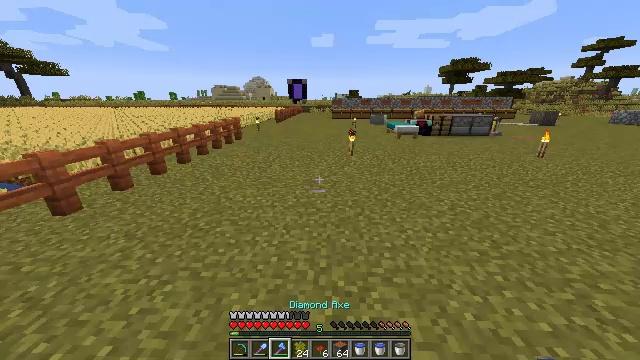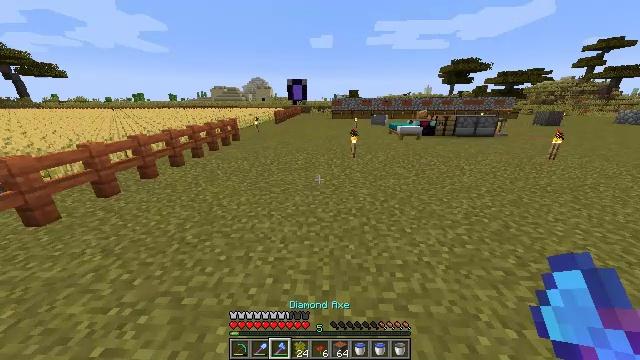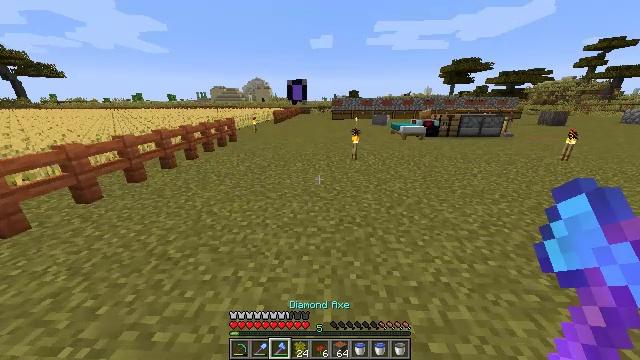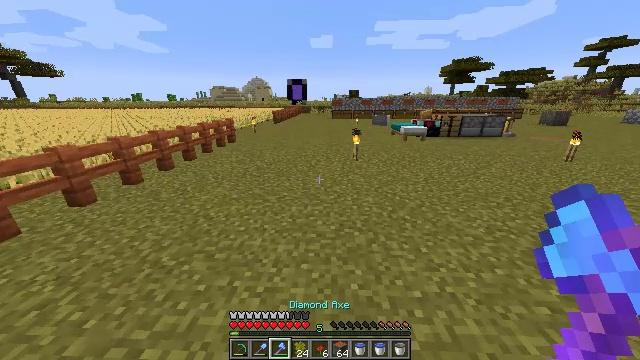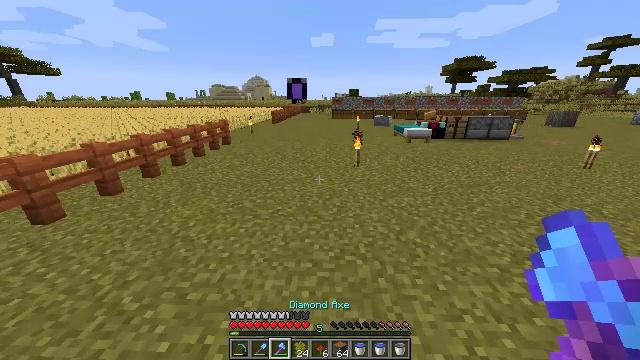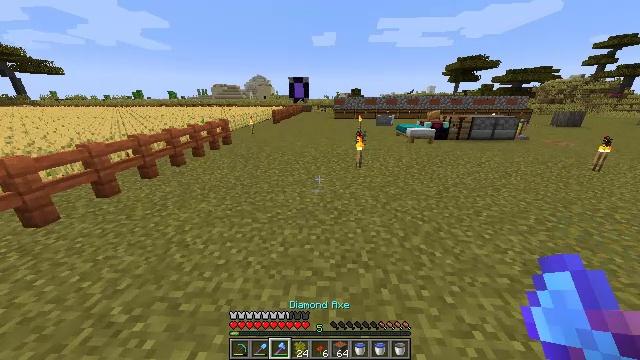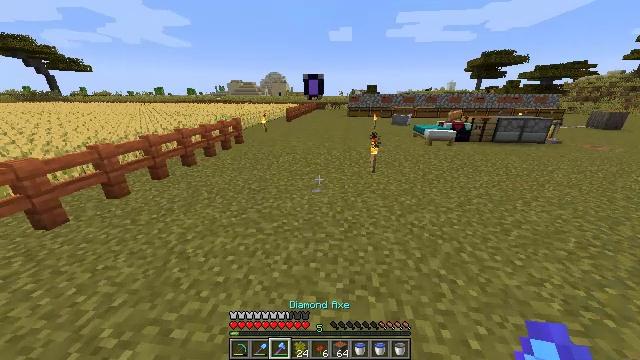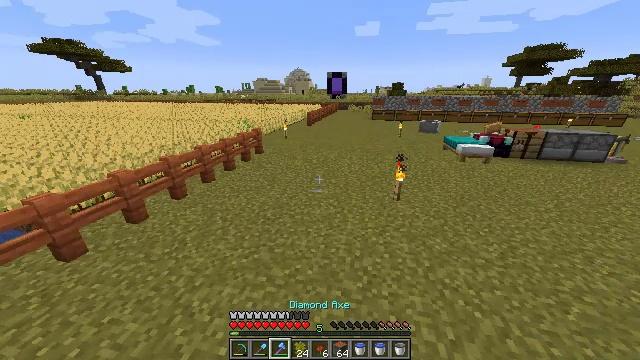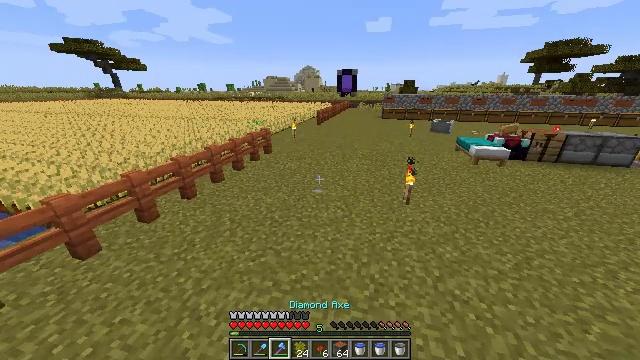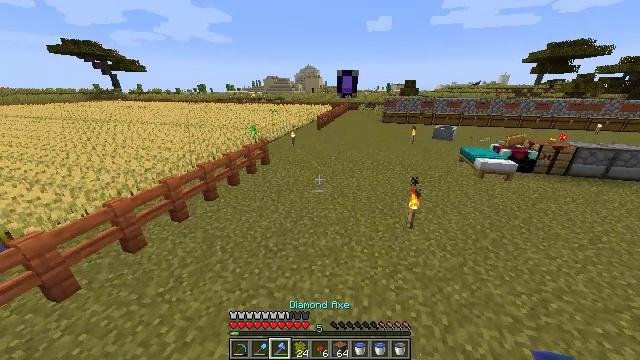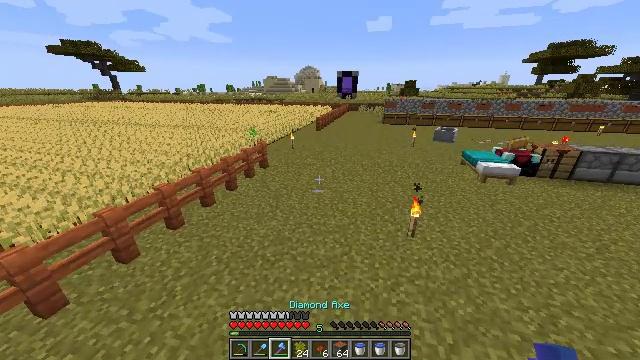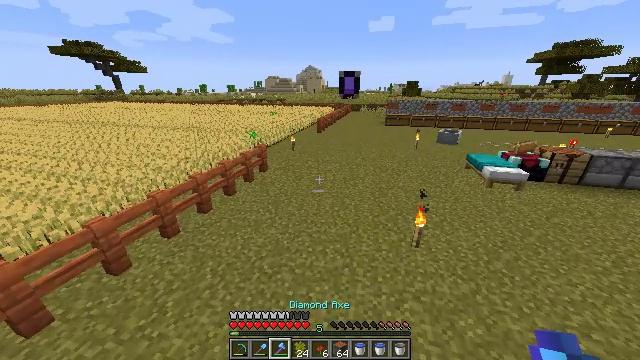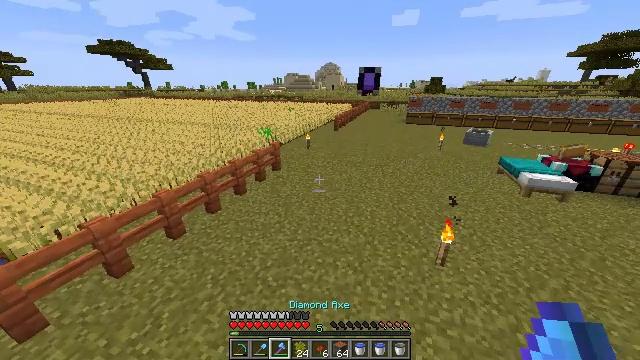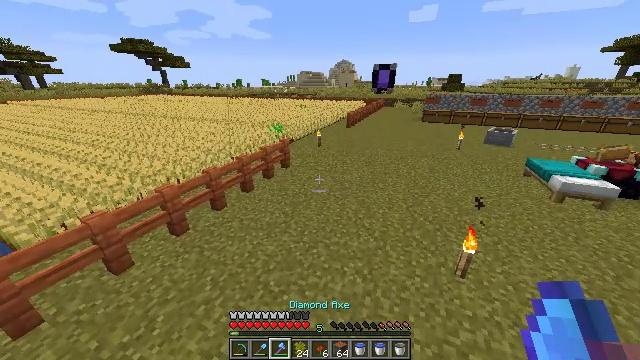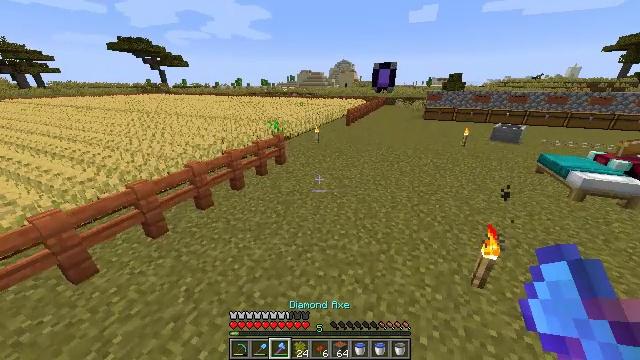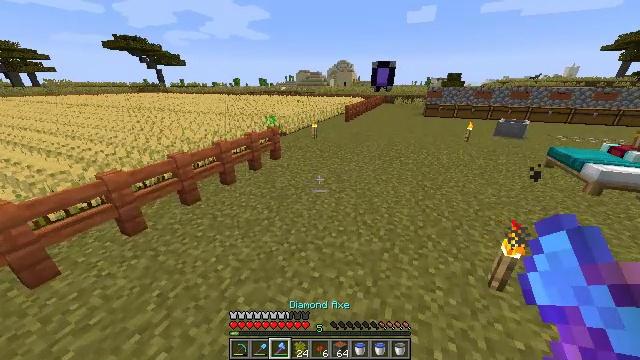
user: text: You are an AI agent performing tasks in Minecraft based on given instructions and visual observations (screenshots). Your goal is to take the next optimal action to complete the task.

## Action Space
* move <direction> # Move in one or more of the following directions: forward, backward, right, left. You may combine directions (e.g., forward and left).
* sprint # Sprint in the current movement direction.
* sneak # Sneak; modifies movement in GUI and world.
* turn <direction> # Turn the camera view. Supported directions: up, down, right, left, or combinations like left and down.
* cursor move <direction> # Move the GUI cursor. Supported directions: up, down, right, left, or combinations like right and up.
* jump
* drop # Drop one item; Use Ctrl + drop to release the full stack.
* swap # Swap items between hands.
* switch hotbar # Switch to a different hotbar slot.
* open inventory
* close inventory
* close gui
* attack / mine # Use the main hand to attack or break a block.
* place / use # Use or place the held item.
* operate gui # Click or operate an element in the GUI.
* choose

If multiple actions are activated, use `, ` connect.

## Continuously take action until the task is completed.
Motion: motion action
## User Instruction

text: Harvest wheat from the field.
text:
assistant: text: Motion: move forward, sprint
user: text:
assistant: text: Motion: move forward, sprint
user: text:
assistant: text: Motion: move forward, sprint
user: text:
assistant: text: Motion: move forward, sprint
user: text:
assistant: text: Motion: move forward, sprint
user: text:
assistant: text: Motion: move forward, sprint, turn left and down, jump
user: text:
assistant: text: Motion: move forward, sprint, turn left and down, jump
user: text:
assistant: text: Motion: move forward, sprint, turn left, jump
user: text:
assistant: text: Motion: move forward, sprint, jump
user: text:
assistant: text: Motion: move forward, sprint, jump
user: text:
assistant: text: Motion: move forward, sprint, jump
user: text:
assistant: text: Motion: move forward, sprint, turn left
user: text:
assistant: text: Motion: move forward, sprint, turn left
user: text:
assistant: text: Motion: move forward, sprint
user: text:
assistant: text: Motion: move forward, sprint
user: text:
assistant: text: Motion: move forward, sprint
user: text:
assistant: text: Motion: move forward, sprint
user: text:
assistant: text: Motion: move forward, sprint
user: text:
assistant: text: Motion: move forward, sprint, turn right
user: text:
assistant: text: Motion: move forward, sprint, turn right
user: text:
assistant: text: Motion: move forward, sprint, turn right
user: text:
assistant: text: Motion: move forward, sprint
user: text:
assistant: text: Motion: move forward, sprint
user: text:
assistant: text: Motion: move forward, sprint
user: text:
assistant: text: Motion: move forward, sprint
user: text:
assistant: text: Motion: move forward, sprint, jump
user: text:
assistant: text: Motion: move forward, sprint, jump
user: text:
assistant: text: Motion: move forward, sprint, jump
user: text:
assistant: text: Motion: move forward, sprint, turn left, jump
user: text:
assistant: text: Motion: move forward, sprint, turn left and down, jump